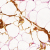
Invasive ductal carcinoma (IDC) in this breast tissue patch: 0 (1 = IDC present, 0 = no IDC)